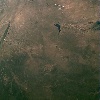
Label: land